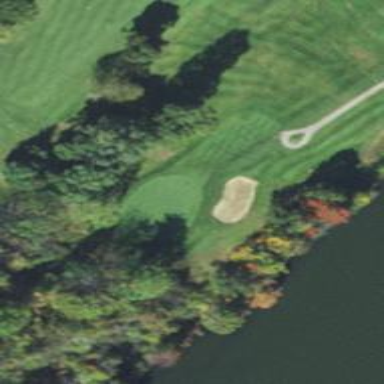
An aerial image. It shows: View of golf hole.